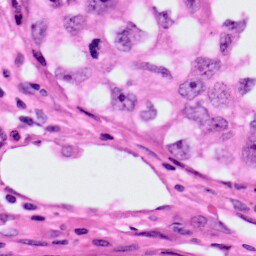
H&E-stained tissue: Lung